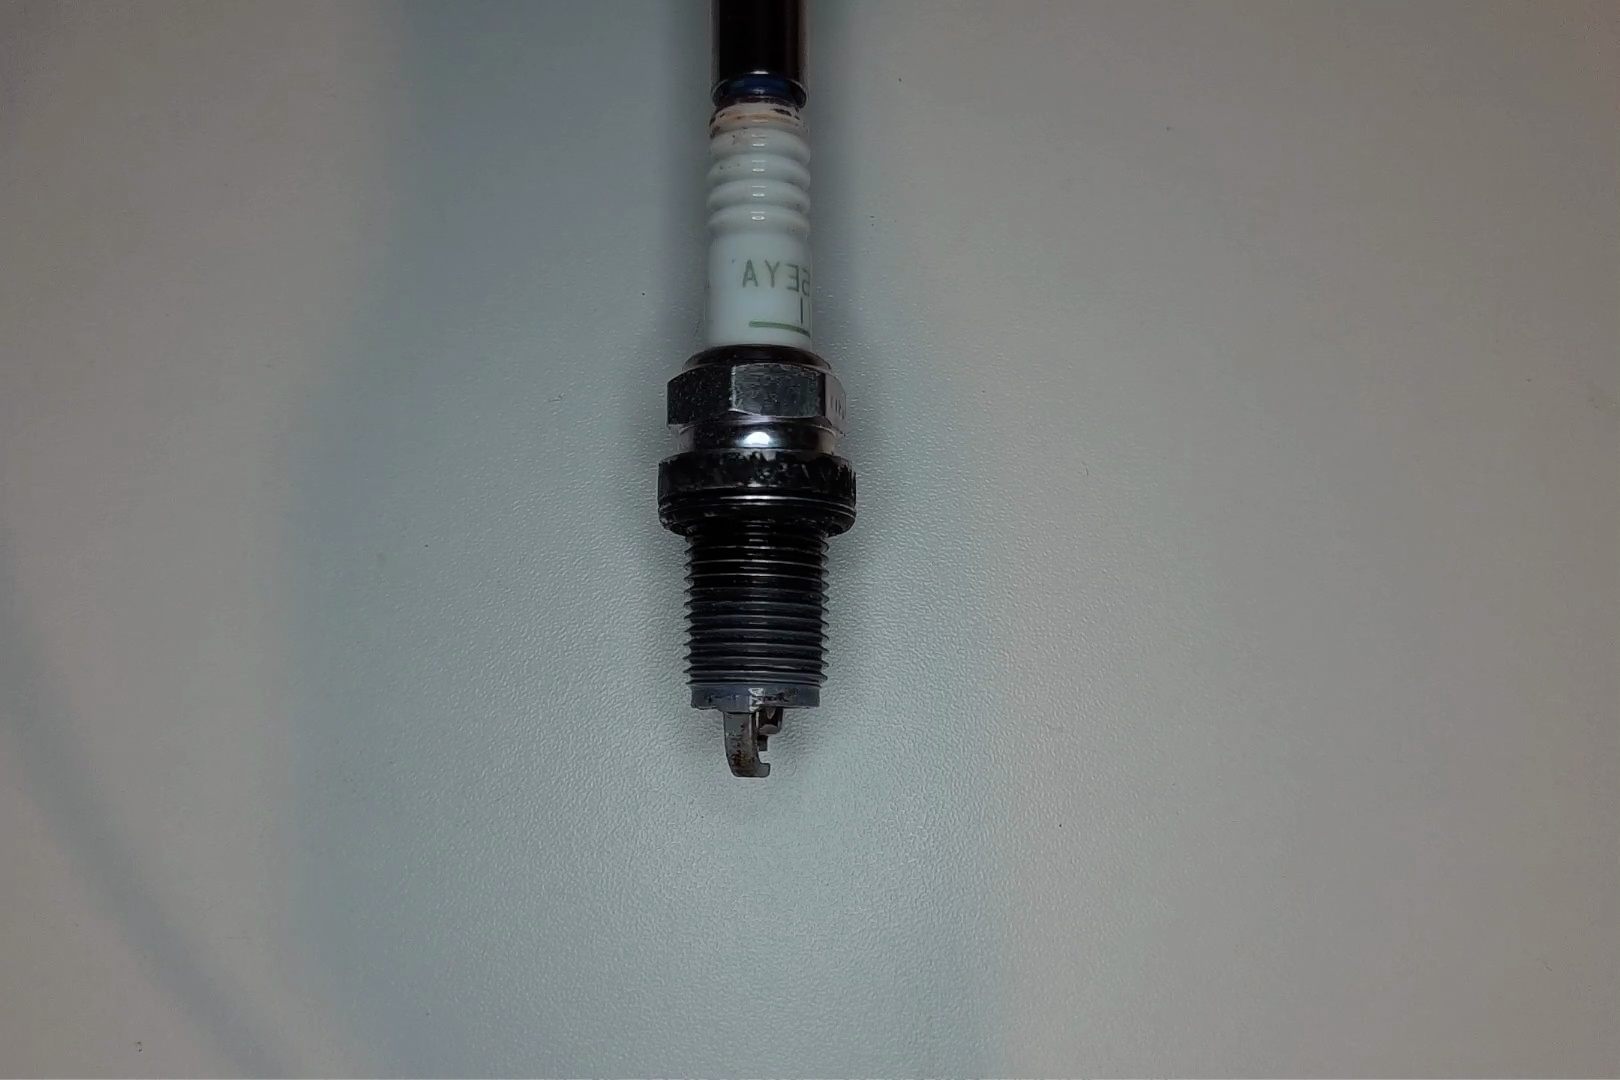
Label: anomaly